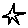
Label: star